Field crop: maize
Growth stage: 1
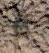
Species: salsola